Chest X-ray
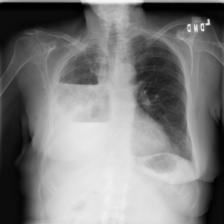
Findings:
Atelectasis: negative
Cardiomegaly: negative
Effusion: positive
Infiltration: negative
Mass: negative
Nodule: negative
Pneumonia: negative
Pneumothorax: negative
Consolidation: negative
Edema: negative
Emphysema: negative
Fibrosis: negative
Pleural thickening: negative
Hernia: negative